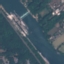
Label: River